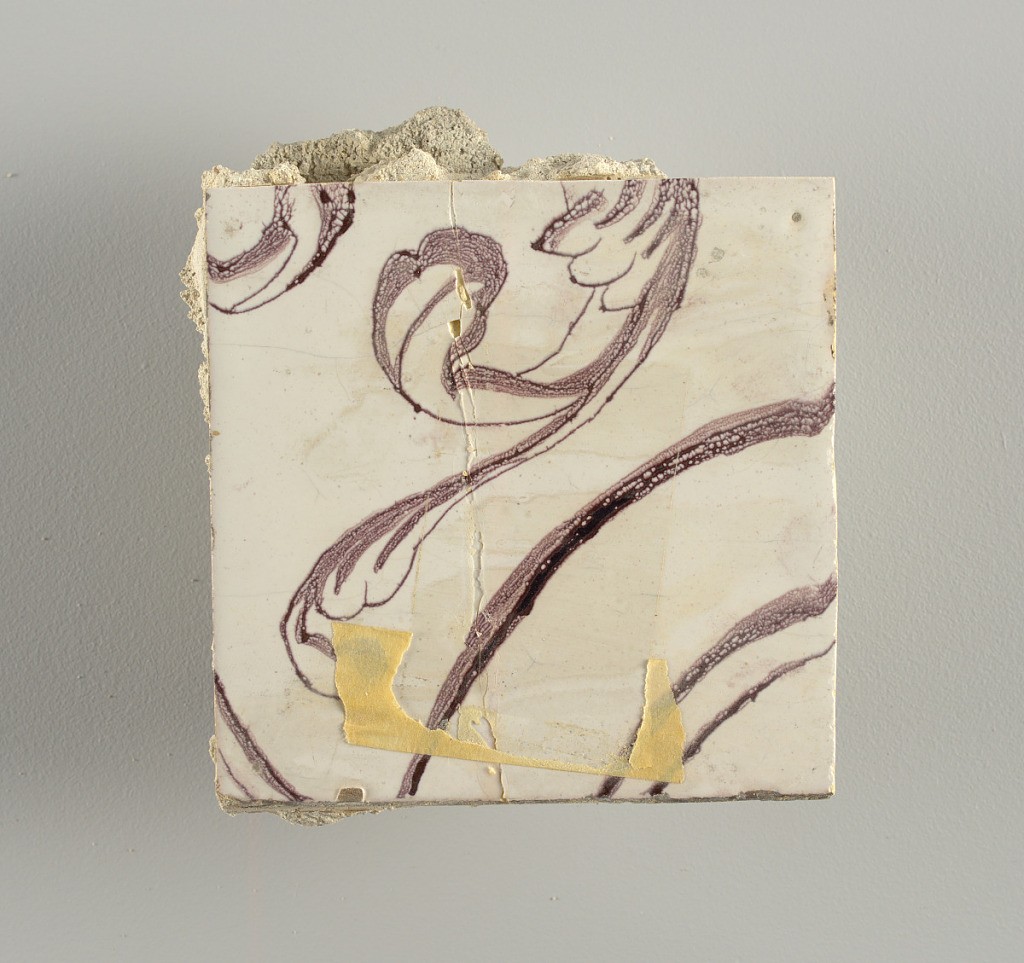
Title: Tile wall facing
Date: ca. 1725
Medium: Tin-glazed earthenware, underglaze
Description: Horizontal rectangle.  Thirty tiles wide and twenty-three tiles high with opening for fireplace eleven tiles wide and ten high.  Foliage arabesques disposed about three vertical axes from which are emphazised by urns at center and right, and at left by the figure of a standing woman carrying an infant on her arm and accompanied by two children.